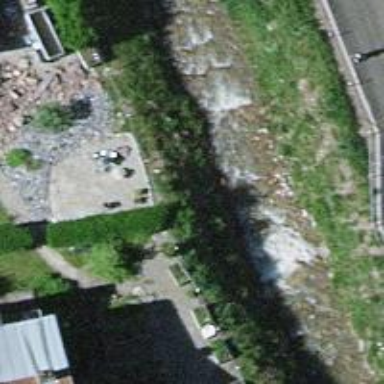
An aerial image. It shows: Hedge barrier.